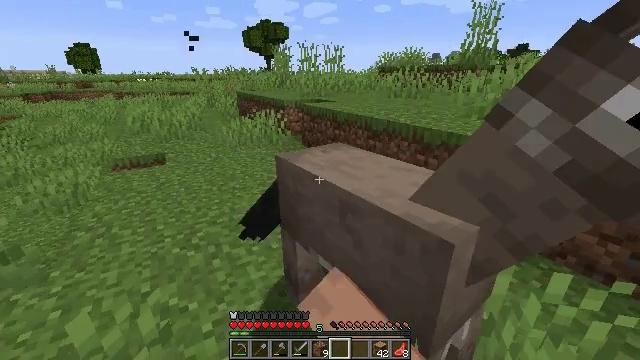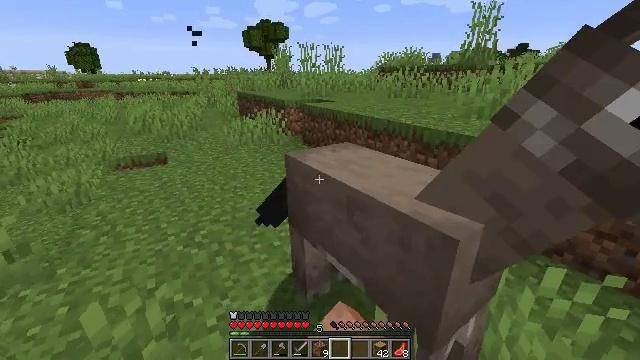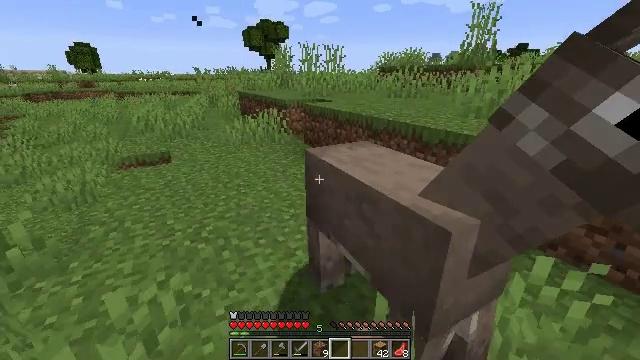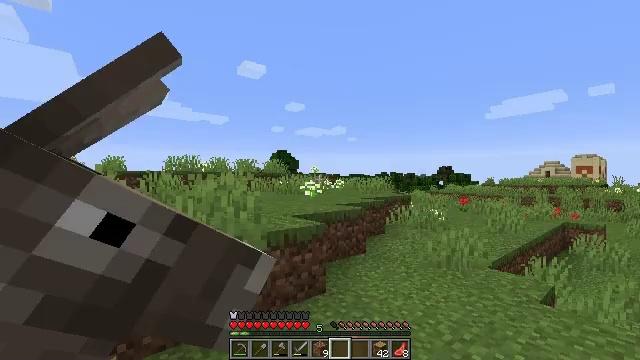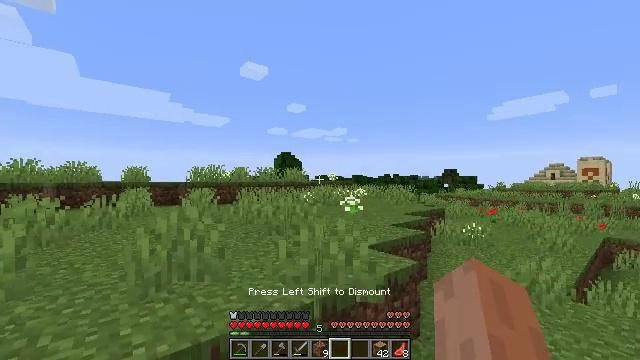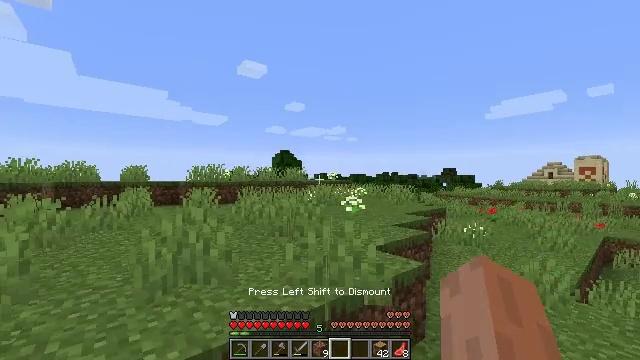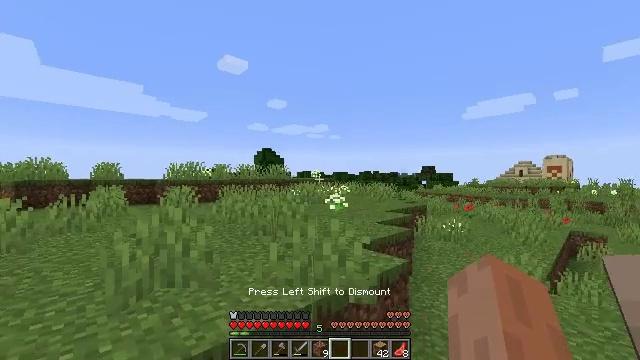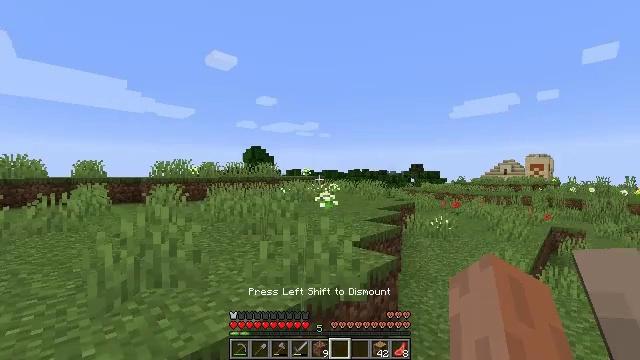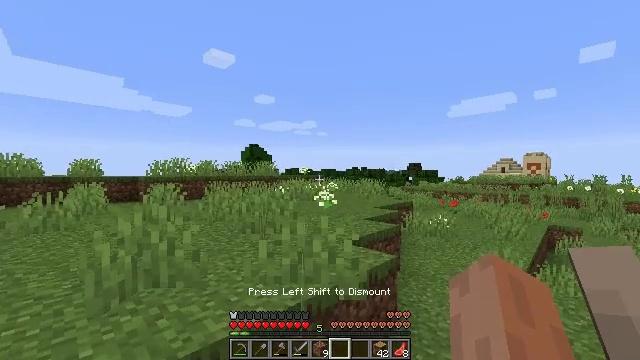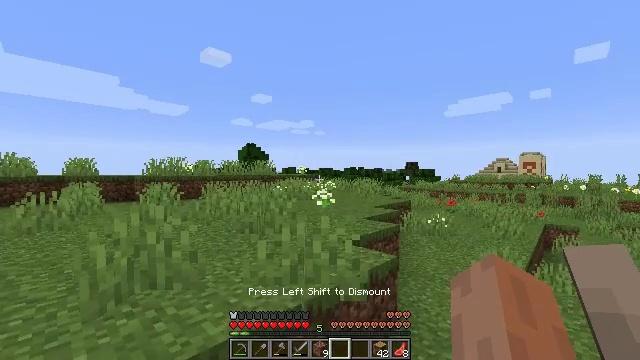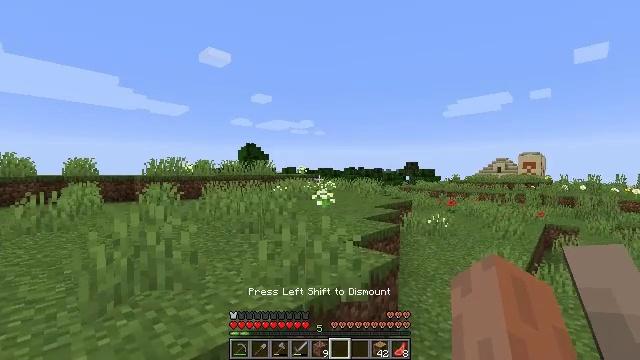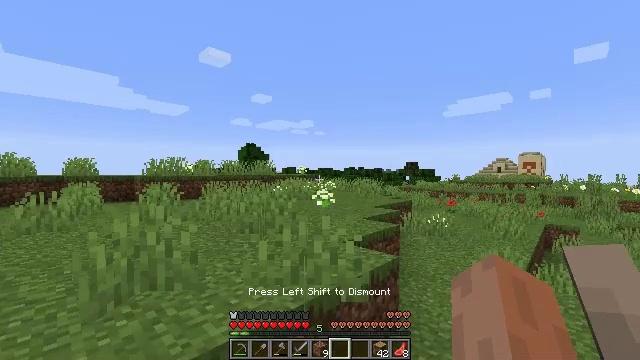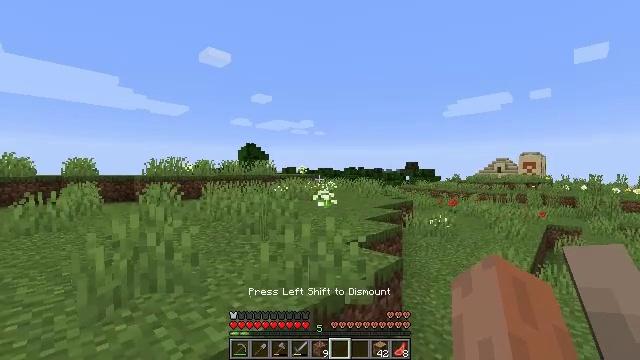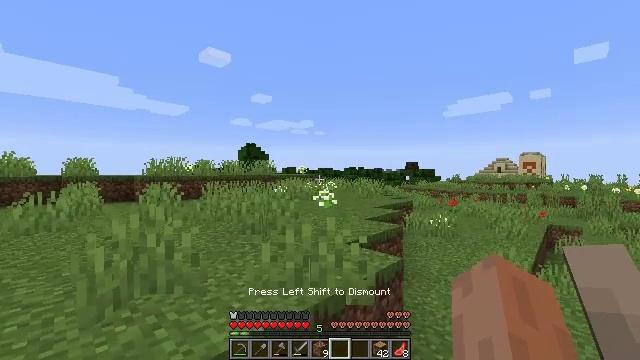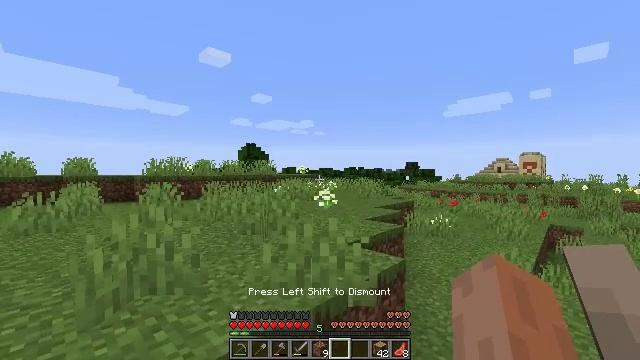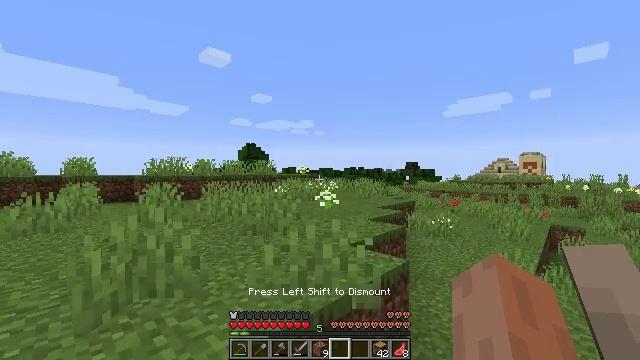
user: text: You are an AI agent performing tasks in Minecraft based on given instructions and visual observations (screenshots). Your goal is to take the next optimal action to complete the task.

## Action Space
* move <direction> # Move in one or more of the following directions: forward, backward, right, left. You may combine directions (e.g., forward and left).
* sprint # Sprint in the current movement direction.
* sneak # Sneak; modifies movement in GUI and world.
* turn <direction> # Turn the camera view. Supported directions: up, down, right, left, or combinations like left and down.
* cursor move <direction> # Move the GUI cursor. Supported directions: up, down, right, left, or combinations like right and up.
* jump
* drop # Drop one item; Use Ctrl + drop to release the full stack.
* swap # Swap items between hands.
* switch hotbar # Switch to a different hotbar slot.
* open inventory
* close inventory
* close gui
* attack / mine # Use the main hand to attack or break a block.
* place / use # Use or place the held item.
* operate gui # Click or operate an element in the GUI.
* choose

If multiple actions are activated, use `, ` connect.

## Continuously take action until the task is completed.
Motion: motion action
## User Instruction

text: Dig out coarse dirt.
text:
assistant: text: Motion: use / place
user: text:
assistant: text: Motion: no_op
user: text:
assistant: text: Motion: no_op
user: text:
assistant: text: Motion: no_op
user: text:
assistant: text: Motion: turn right
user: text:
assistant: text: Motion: turn right
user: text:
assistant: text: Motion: turn right
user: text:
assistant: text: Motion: no_op
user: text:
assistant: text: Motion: no_op
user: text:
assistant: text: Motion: no_op
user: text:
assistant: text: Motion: no_op
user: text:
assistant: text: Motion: no_op
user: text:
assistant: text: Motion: no_op
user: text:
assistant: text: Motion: no_op
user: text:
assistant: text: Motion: no_op
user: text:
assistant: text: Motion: no_op
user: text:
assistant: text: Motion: no_op
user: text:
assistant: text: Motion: no_op
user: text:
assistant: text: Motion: no_op
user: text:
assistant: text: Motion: no_op
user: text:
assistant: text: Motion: no_op
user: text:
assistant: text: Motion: no_op
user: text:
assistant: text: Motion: no_op
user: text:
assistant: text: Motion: no_op
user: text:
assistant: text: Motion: no_op
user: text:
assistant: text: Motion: no_op
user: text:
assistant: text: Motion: no_op
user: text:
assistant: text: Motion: no_op
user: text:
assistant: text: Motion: turn down
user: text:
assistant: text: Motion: no_op